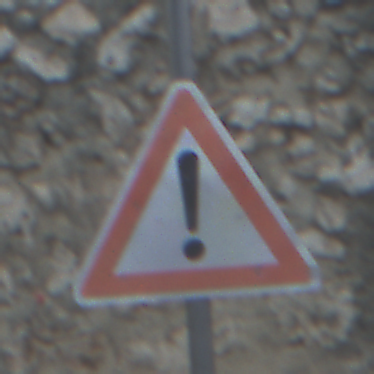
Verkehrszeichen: Gefahrenstelle
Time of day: MorningAfternoon
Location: Outdoor (Suburban)
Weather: PartlyCloudy
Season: NotSpecified
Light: Natural